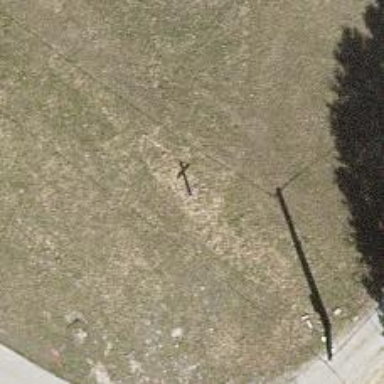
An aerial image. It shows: Wayside cross with historic significance.